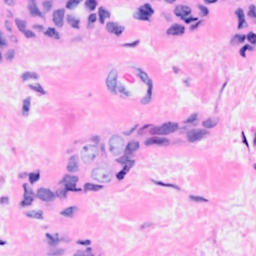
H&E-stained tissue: Breast